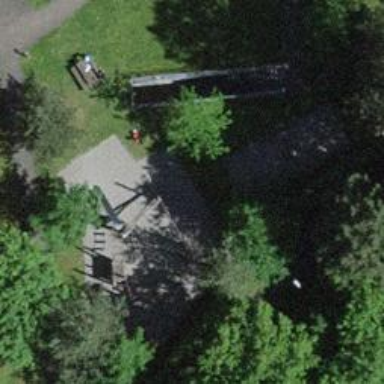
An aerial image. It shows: Playground area for leisure land.